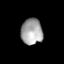
Tissue: lung
Cell type: Myeloid cells
Senescence score: 0.1809
Nuclear area (px): 546
Mean DAPI intensity: 164.603